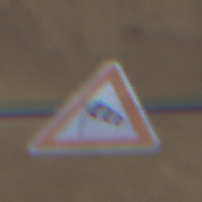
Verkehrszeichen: SeitenwindVonLinks
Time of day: Midday
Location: Roofed (Underpass)
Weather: Clear
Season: NotSpecified
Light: Natural